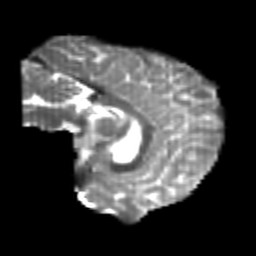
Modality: T2w
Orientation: sagittal
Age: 22
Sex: male
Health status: healthy
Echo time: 0.074 s